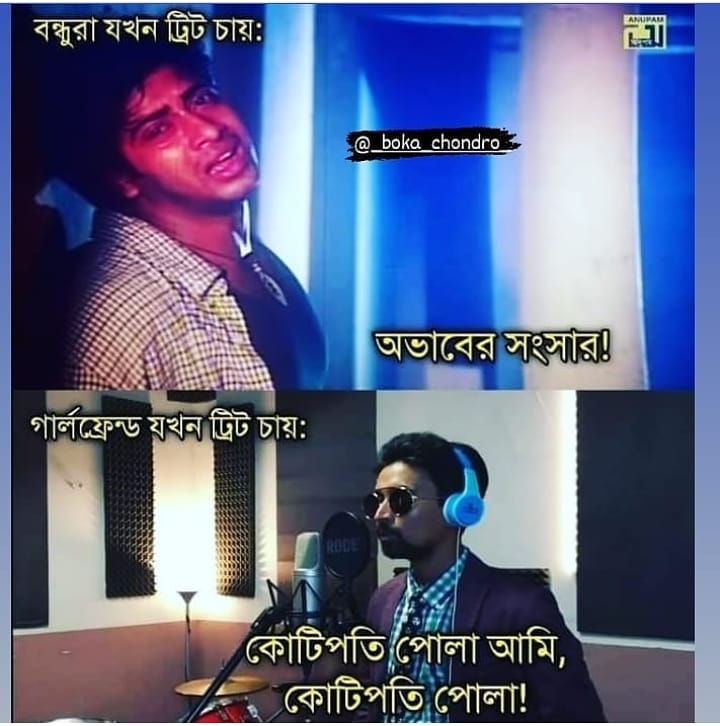
Text: বন্ধুরা যখন ট্রিট চায়: অভাবের সংসার! গার্লফ্রেন্ড যখন ট্রিট চায়: কোটিপতি পোলা আমি কোটিপতি পোলা!
Label: Non Hate